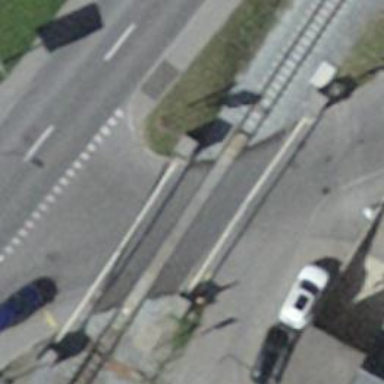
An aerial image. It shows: Railway level crossing.